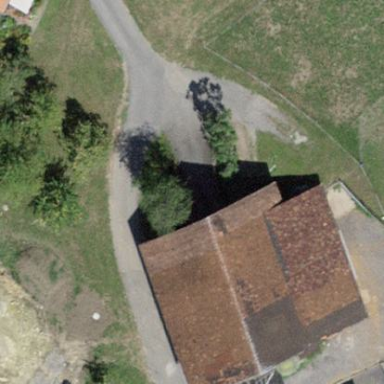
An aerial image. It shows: Simple and straightforward house.